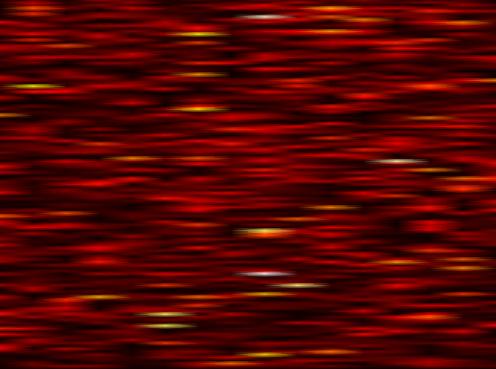
Label: OFDM